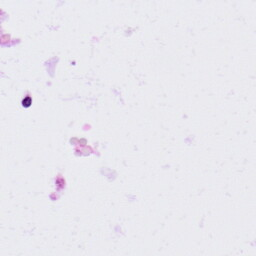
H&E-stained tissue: Colon